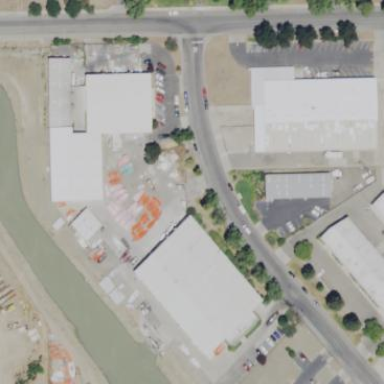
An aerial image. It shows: Industrial building.